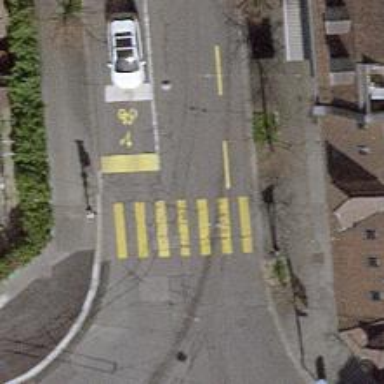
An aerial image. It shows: Crossing with traffic signals.